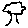
Label: tree